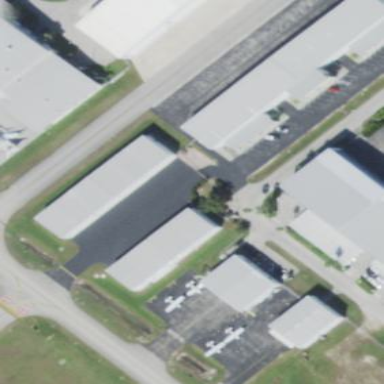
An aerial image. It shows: Hangar building at airport.